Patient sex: F
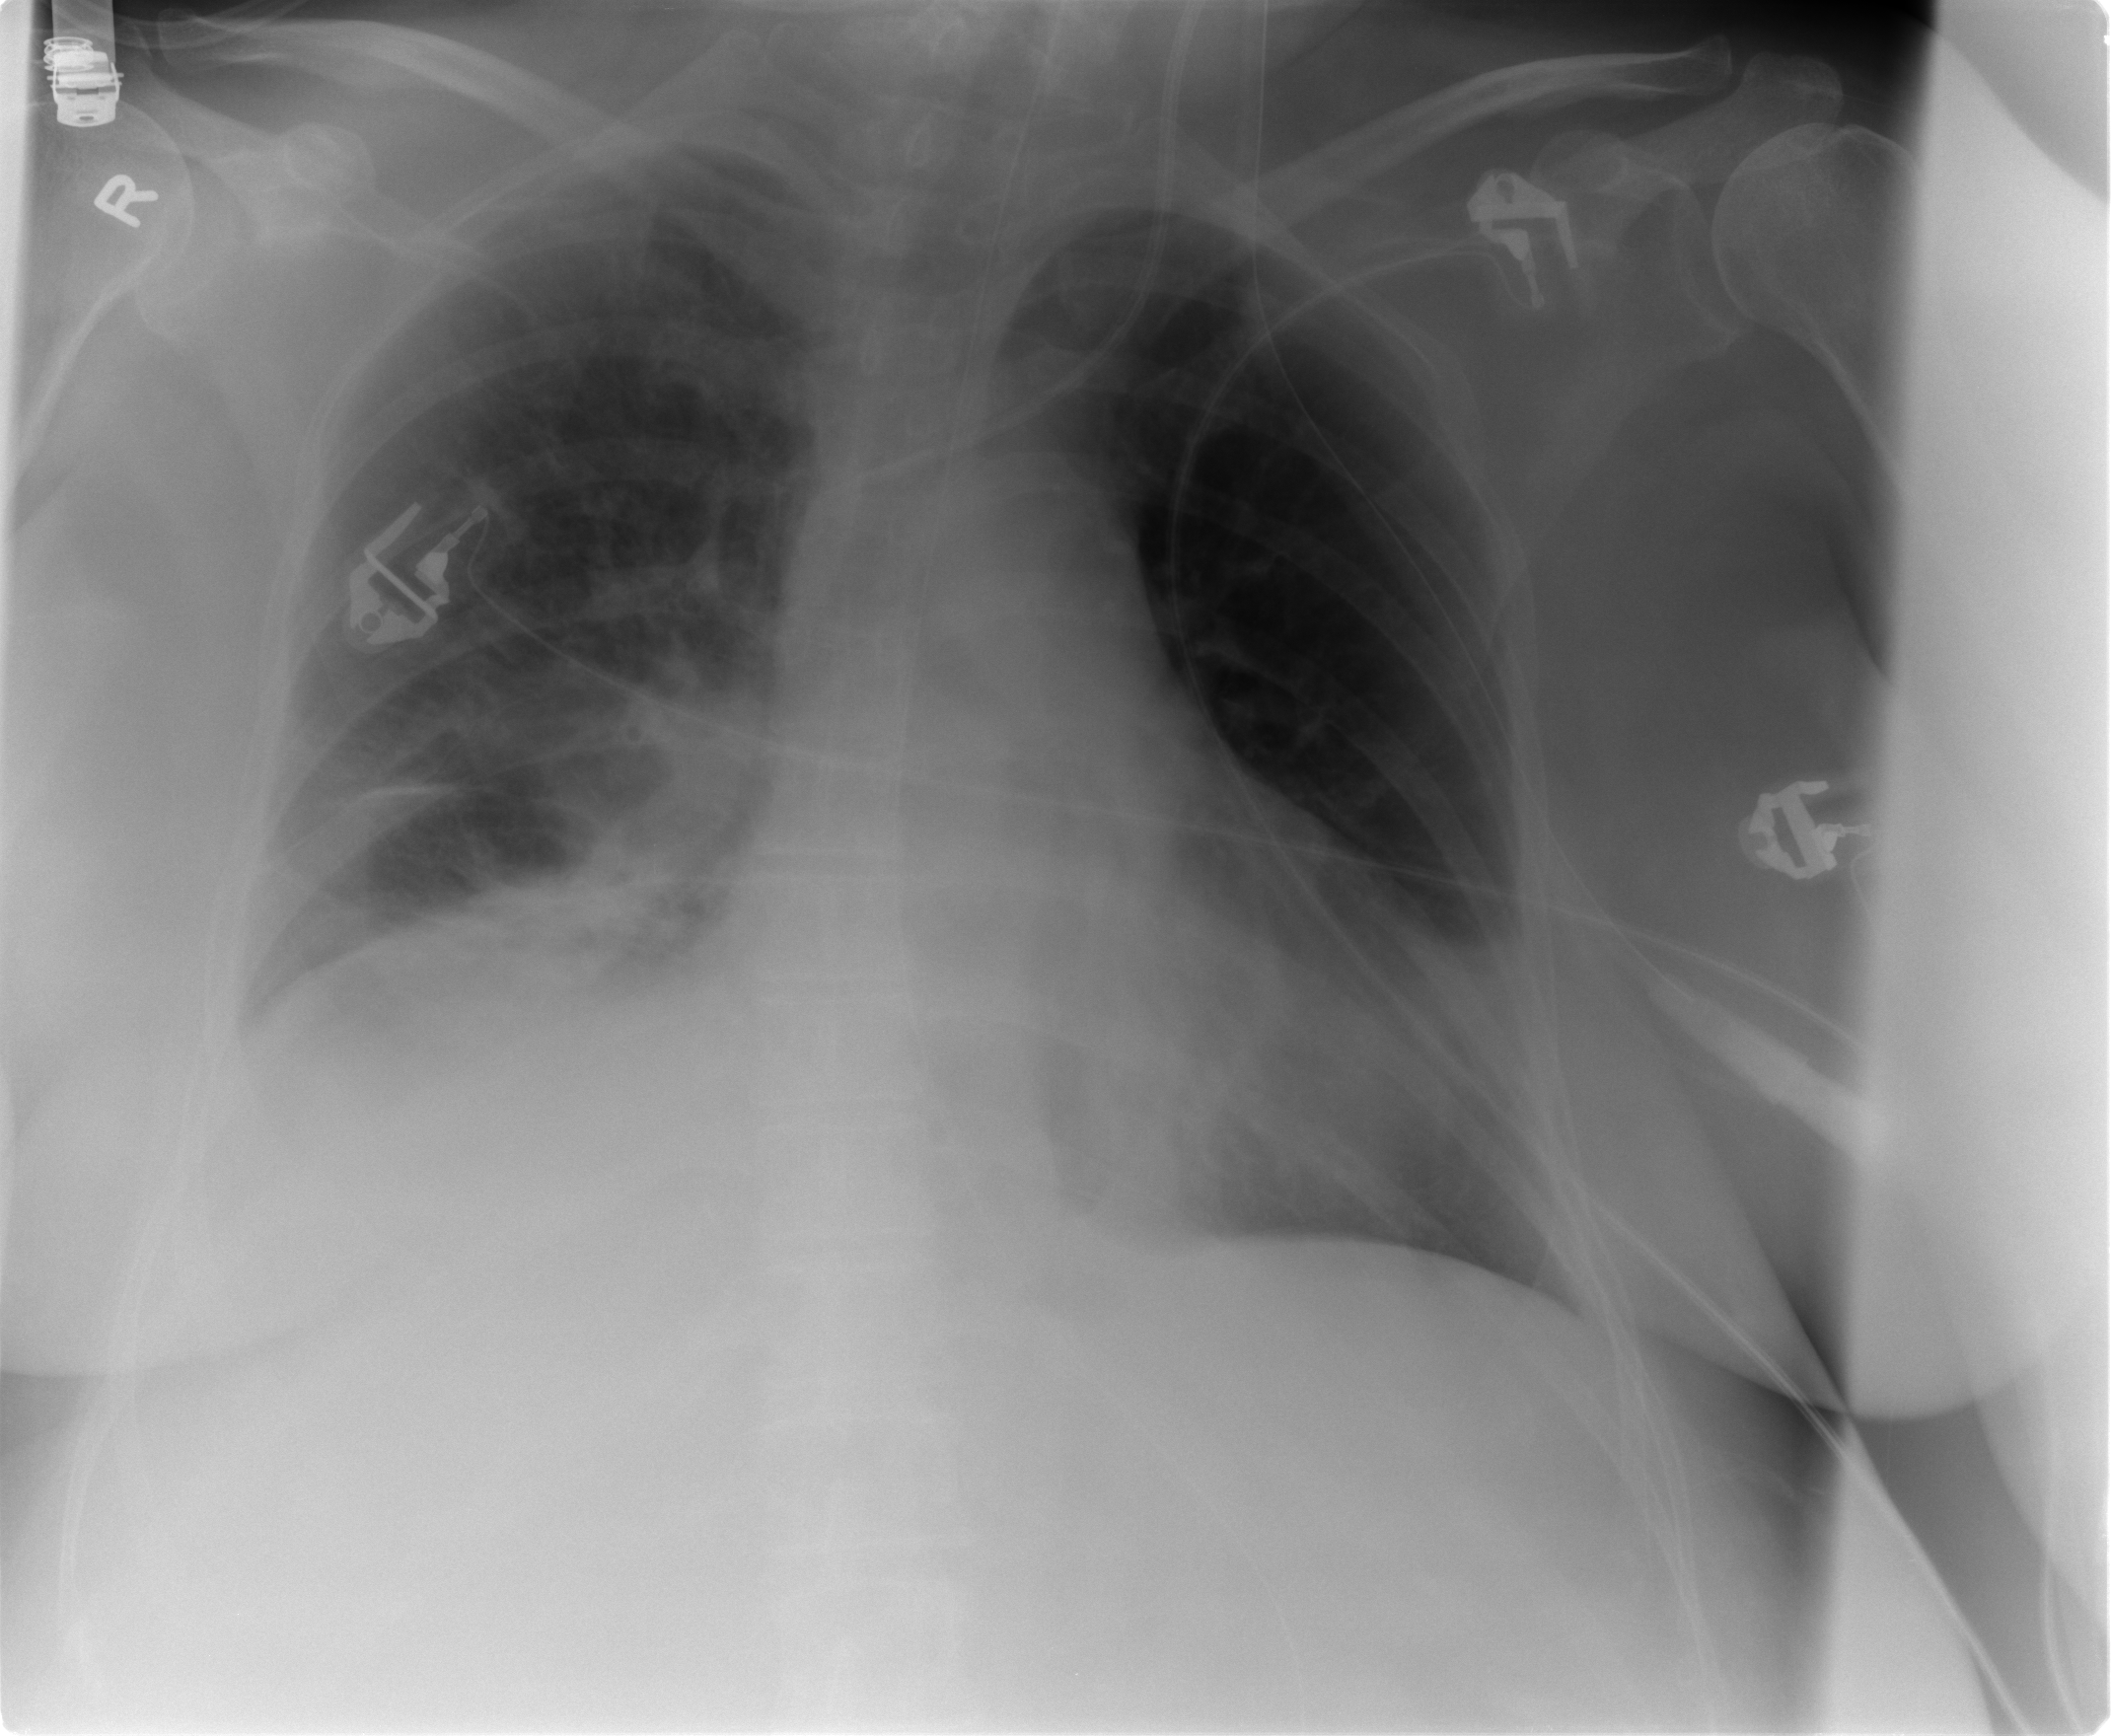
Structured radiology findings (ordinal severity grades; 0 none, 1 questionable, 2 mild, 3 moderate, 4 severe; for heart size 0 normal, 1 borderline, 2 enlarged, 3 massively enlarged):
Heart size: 2
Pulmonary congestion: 1
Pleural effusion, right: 2
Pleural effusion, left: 2
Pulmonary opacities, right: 1
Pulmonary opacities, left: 0
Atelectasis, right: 2
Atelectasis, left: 2